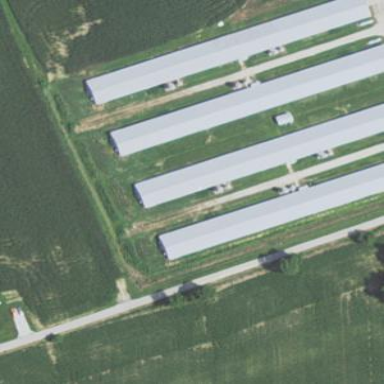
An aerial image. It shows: Farm auxiliary building.